Question: I'm developing a basic simple android application & want the default settings to lead to other activity,
I know this is kinda silly and out topic but I really don't understand how can I default action bar's setting option make lead to my other activity.

The bottom settings option pops up when clicked menu or in some phones on action bar.
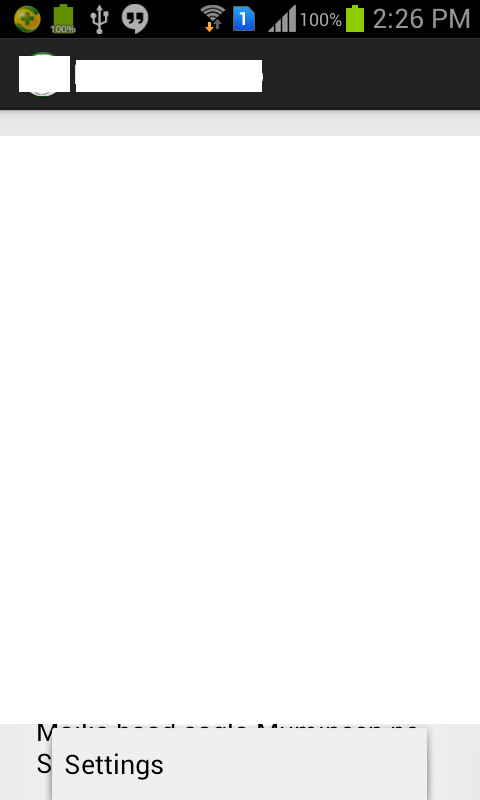
Answer: You will have to create and start a new activity on the click event of the menu option. In your code, you will have something like this
'''
@Override
public boolean onCreateOptionsMenu(Menu menu) {
MenuInflater inflater = getMenuInflater();
inflater.inflate(R.menu.my_menu, menu);
return true;
}
'''
The above code will inflate the menu XML file. Now, to take some action when an menu option is clicked, you use this code:
'''
@Override
public boolean onOptionsItemSelected(MenuItem item) {
// Handle item selection
switch (item.getItemId()) {
case R.id.settings:
//start your activity here
return true;
default:
return super.onOptionsItemSelected(item);
}
}
'''